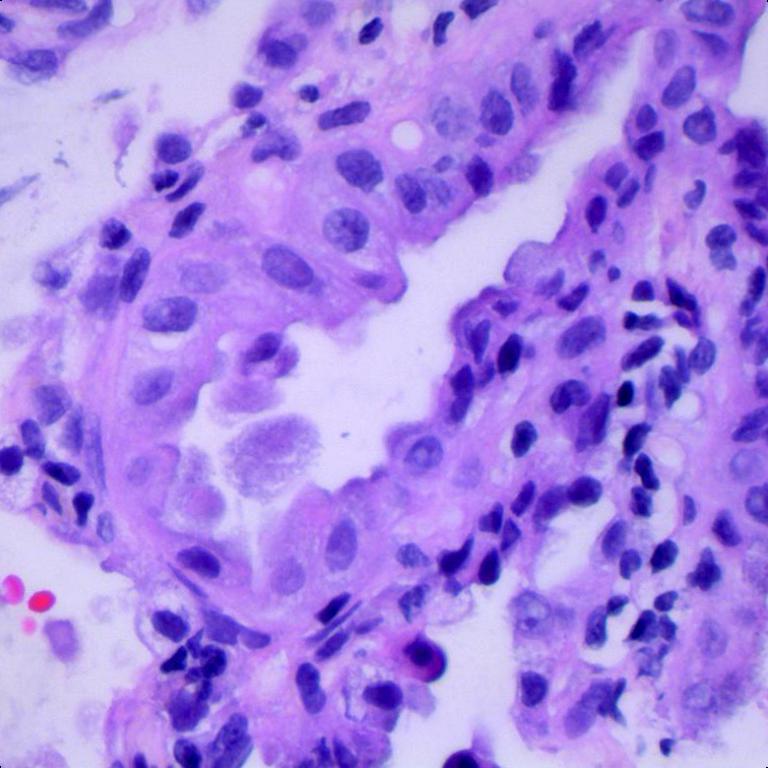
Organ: lung
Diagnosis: adenocarcinomas